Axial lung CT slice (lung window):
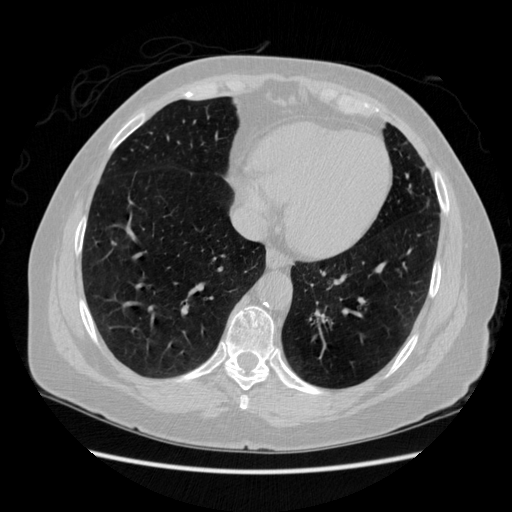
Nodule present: no